Interaction volume radius: 5 \u00c5
Interaction volume height: 20 \u00c5
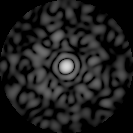
Disorder parameter: 0.8633